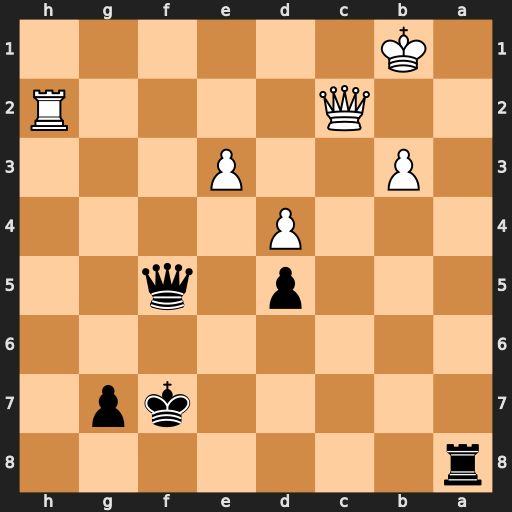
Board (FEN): r7/5kp1/8/3p1q2/3P4/1P2P3/2Q4R/1K6
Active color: b
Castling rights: -
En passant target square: -
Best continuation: Qf1+ Qc1 Ra1+ Kxa1 Qxc1+